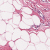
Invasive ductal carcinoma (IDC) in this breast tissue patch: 1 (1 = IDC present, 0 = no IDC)